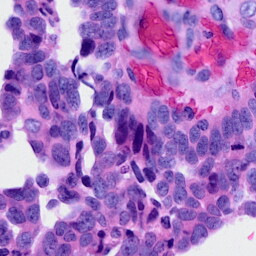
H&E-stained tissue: Ovarian